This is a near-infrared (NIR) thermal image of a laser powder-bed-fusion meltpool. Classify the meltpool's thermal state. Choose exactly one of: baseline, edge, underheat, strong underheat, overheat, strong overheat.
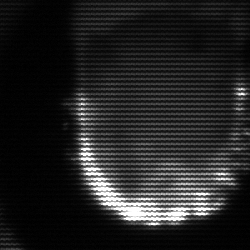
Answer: baseline